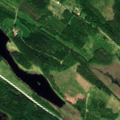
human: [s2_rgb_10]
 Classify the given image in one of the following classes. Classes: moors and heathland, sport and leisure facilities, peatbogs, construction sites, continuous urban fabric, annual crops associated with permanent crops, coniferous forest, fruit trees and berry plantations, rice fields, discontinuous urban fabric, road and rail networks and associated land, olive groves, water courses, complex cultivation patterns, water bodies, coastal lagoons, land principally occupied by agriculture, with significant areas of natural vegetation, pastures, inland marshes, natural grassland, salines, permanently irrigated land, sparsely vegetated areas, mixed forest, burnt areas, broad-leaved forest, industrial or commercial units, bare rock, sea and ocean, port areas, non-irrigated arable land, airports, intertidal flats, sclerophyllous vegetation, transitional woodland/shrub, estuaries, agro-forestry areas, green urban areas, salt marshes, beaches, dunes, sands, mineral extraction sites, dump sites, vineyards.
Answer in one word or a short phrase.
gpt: land principally occupied by agriculture, with significant areas of natural vegetation, coniferous forest, mixed forest, transitional woodland/shrub, water bodies